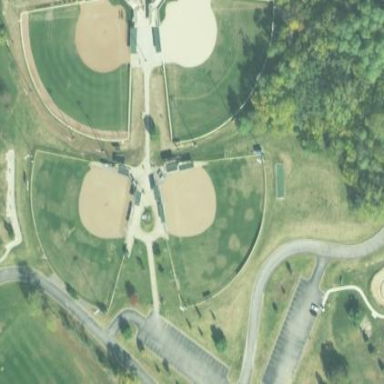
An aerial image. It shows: Baseball pitch for leisure land activities.